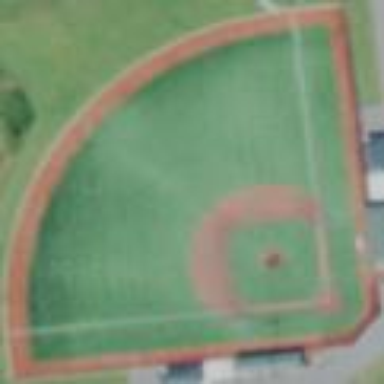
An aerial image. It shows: Baseball pitch for leisure and sports activities.